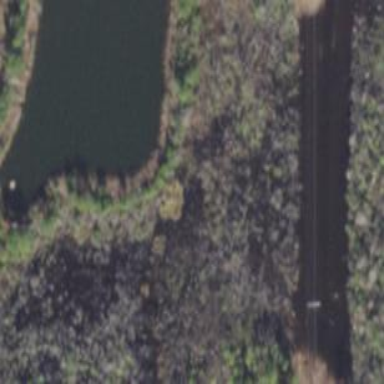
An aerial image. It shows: Marshy wetland area.